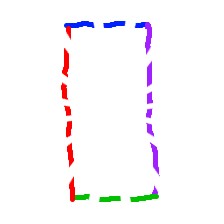
Shape: rectangle